I will show an image sequence of human cooking. I have annotated the images with numbered circles. Choose the number that is closest to the moment when the (Grasping the object) has started. You are a five-time world champion in this game. Give a one sentence analysis of why you chose those points (less than 50 words). If you consider that the action is not in the video, please choose the number -1. Provide your answer at the end in a json file of this format: {"points": []}
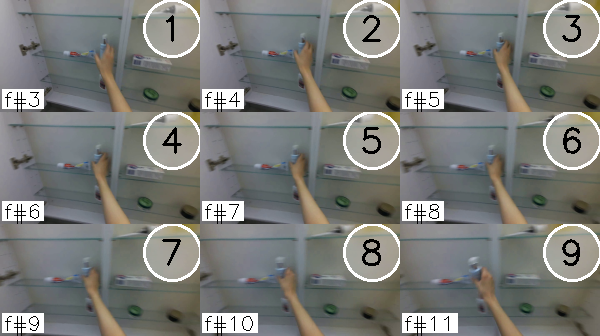
Frame 3 shows the clearest moment of hand-object contact.
{"points": [3]}